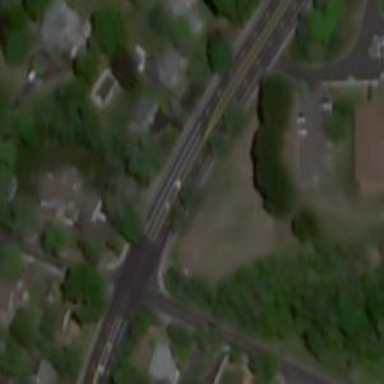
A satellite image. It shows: Marked road crossing.